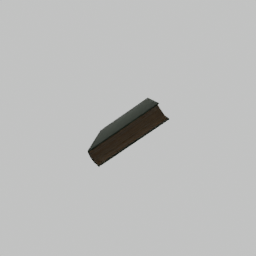
Label: tools